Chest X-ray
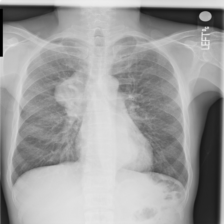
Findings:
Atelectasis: negative
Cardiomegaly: negative
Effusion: negative
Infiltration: negative
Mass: negative
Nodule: negative
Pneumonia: negative
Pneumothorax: negative
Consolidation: negative
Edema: negative
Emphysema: negative
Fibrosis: negative
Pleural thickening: negative
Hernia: negative